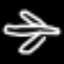
Label: airplane